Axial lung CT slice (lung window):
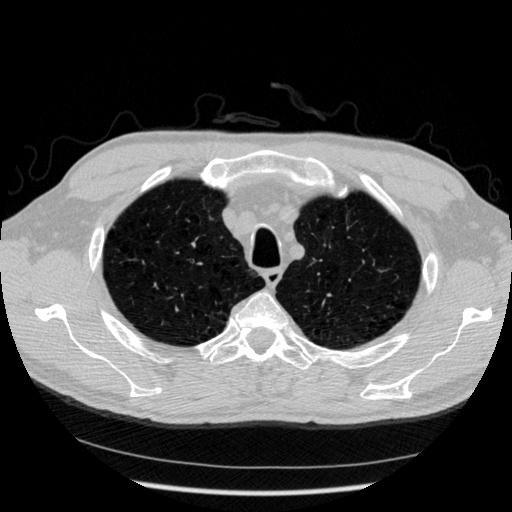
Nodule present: no